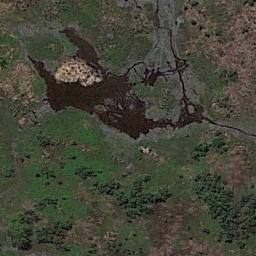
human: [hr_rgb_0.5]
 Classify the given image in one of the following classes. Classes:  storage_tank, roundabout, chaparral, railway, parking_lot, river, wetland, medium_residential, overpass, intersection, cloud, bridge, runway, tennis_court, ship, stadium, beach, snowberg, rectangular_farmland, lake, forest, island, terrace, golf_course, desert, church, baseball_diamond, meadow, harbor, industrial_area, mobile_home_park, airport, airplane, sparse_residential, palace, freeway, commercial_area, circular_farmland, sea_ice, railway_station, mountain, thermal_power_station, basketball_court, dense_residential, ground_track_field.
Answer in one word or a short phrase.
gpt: wetland